Question: How do I horizontally and vertically center this smiley on top of the image while also stretching it to 50% of the size of its container?
I.e. like:

'''
.test {
display: flex;
}
.test .smile {
background-image: url(https://rawgit.com/anonymous/9f37047667b06af42c3d/raw/65a00b0f38b05bb6c96fa827993dbae31fe391b3/test.svg);
background-repeat: no-repeat;
justify-content: center;
align-content: center;
flex-direction: column;
height: 50%;
width: 50%;
}
'''
'''
<div class="test">
<a>
<img src="http://lorempixel.com/400/400">
<span class="smile"></span>
</a>
</div>
'''
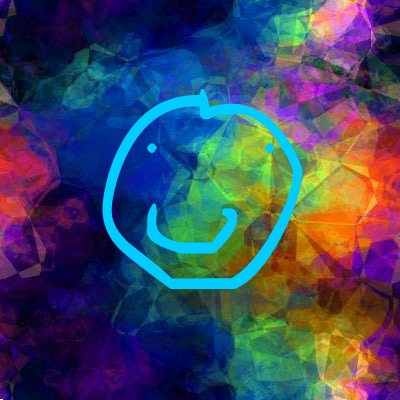
Answer: I've only been able to get flexbox to work when the container has a height set. <URL>. Since your aligned image is set as a background image, there's no easy way to get the width and height set. If it was an image, you'd easily be able to do a width of 50% and the height would take care of itself.
'''
.test {
display: flex;
align-items: center;
justify-content: center;
height: 400px;
width: 400px;
background: url(http://lorempixel.com/400/400) no-repeat;
}
.test .smile {
background-image: url(https://rawgit.com/anonymous/9f37047667b06af42c3d/raw/65a00b0f38b05bb6c96fa827993dbae31fe391b3/test.svg);
background-repeat: no-repeat;
display: block;
width: 100px;
height: 100px;
}
'''
You only need to set the height of the .smile class if you're using the svg. <URL>.